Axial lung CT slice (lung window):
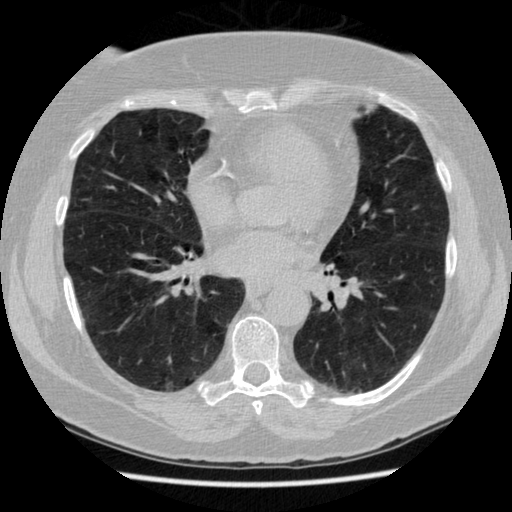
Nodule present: no